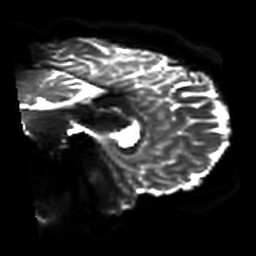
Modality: DWI
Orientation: sagittal
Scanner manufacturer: philips
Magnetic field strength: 7 T
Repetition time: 9.612 s
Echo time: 0.073 s